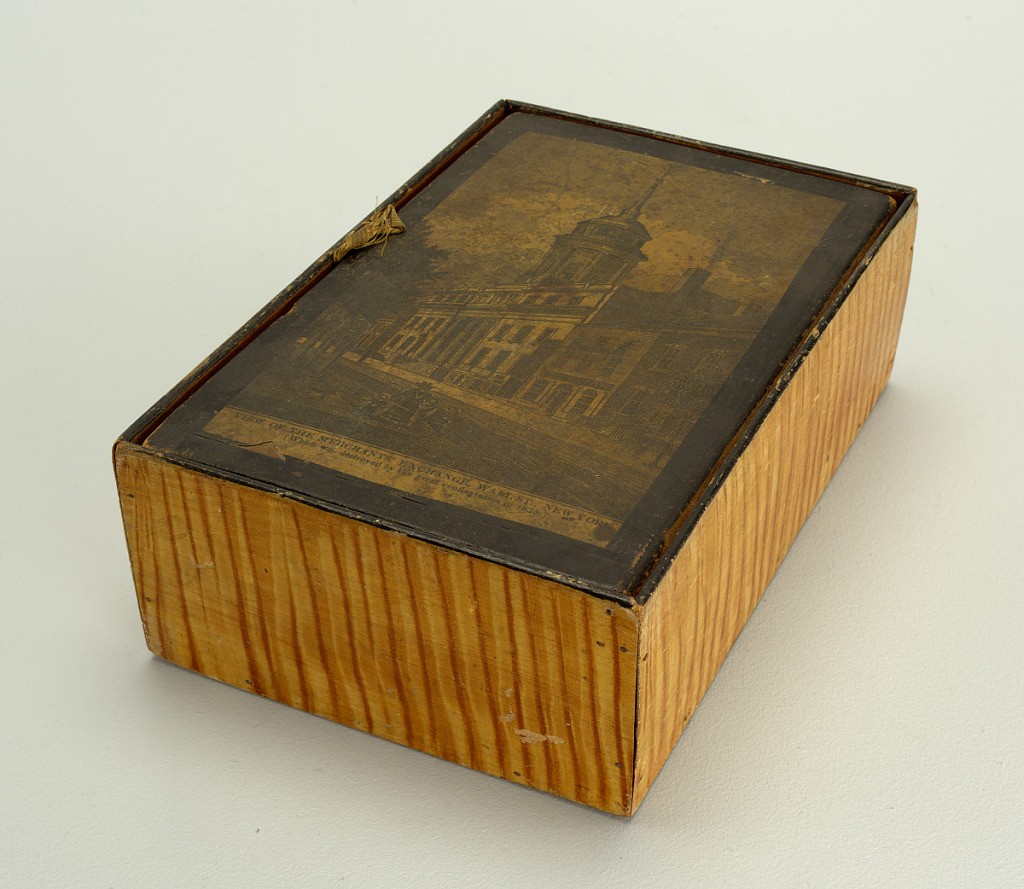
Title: Box
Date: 1880–1890
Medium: wood, paper
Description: a) Rectangular wood box, covered with paper simulating wood grain.
b) Flat cover with attached ribbon and "View of the Merchants' Exchange, Wall St. New York . . . "